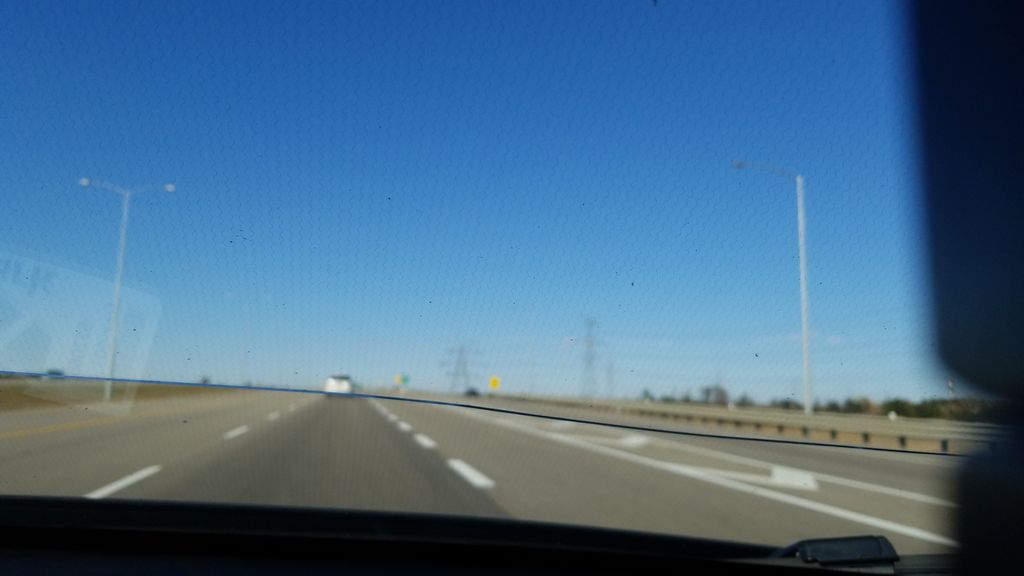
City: edmonton